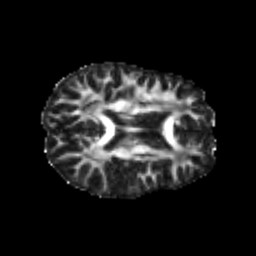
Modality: FA
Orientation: axial
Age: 23
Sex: female
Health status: healthy
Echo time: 0.074 s